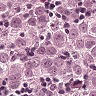
Metastatic tissue present: yes